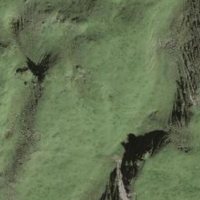
EUNIS habitat code: 23
Species observed at this site:
Caltha palustris